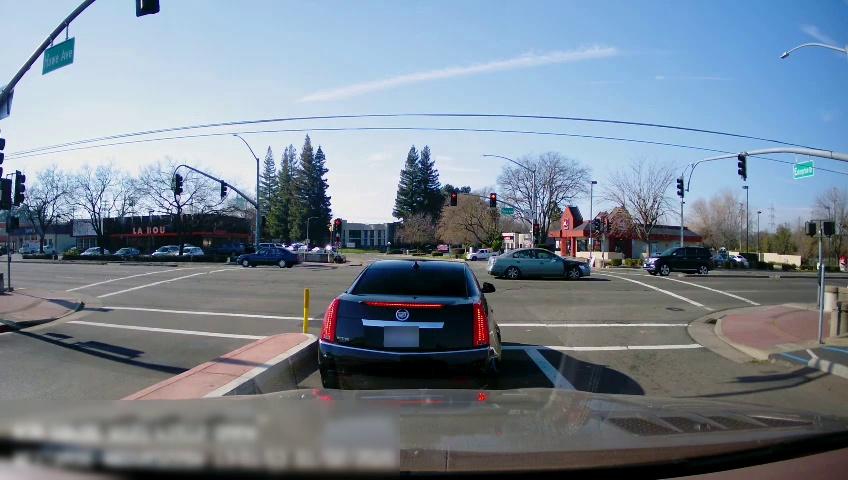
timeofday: Day
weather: Sunny
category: Drivable Space
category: Vehicles | SUV
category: Vehicles | Car
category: Vehicles | Truck
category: Vehicles | Car
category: Vehicles | Car
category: Vehicles | Car
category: Vehicles | Car
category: Vehicles | Car
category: Vehicles | Car
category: Lanes | Opposite Lane
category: Lanes | Current Lane
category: Traffic | Lights
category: Traffic | Signs
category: Traffic | Lights
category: Traffic | Lights
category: Traffic | Lights
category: Traffic | Lights
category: Traffic | Lights
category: Traffic | Lights
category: Traffic | Lights
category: Traffic | Lights
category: Traffic | Signs
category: Traffic | Lights
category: Traffic | Lights
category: Traffic | Lights
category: Traffic | Lights
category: Traffic | Lights
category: Traffic | Signs
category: Traffic | Lights
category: Traffic | Lights
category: Traffic | Lights